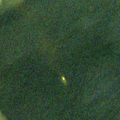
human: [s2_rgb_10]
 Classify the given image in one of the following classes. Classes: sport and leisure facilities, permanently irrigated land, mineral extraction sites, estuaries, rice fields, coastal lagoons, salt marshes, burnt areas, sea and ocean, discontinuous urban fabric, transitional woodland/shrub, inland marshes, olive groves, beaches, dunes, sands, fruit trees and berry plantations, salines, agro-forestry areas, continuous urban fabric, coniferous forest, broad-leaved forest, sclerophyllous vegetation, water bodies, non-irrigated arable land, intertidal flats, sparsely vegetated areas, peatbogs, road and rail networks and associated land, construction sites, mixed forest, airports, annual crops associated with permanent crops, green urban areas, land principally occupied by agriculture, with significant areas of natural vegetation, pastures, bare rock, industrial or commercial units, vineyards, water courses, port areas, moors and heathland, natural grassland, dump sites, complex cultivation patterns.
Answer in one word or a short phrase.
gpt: water bodies